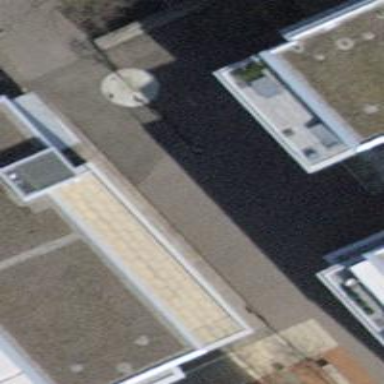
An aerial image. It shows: The building has flat roof oriented across. The roof is major part of the building.